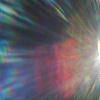
Label: sunburn